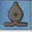
Piece: bB